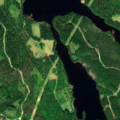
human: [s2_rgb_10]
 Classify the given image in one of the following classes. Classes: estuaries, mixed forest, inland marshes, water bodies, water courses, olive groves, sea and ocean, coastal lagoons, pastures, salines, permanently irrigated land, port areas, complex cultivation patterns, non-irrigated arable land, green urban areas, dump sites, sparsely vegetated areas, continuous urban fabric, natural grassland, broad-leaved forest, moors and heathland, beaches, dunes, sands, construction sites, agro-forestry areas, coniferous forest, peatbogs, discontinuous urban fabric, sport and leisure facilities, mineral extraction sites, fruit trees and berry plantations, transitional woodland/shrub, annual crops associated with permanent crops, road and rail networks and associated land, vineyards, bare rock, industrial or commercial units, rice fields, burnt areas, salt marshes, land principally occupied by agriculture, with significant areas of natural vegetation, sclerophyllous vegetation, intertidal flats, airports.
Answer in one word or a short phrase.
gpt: coniferous forest, mixed forest, transitional woodland/shrub, water bodies